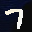
Label: 7